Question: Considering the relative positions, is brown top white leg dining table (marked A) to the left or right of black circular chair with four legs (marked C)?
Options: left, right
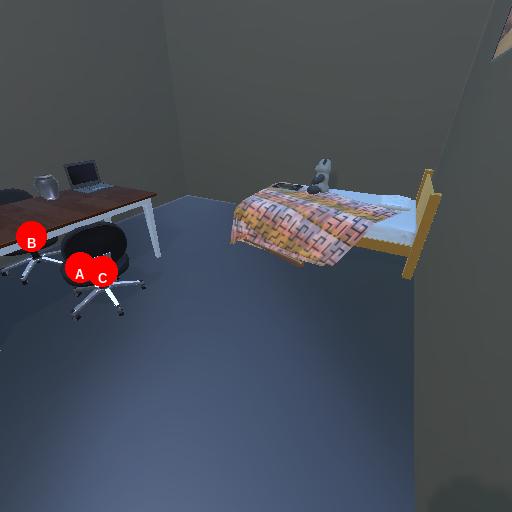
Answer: left